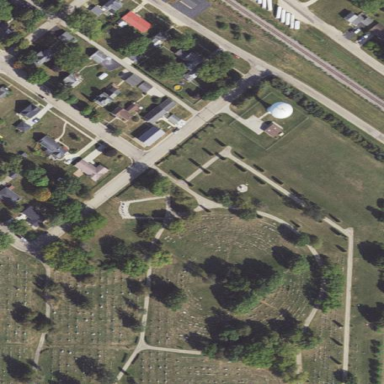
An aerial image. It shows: Cemetery.